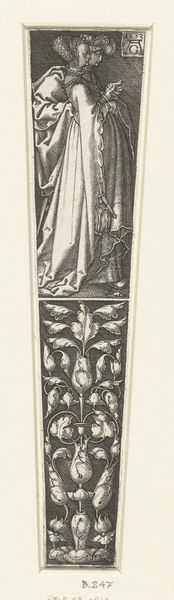
Titel: Ontwerp voor een schede met een dame en een heer
Künstler: Heinrich Aldegrever
Standort: Amsterdam
Institution: Rijksmuseum
Schlagwörter: homme, noir, blanche